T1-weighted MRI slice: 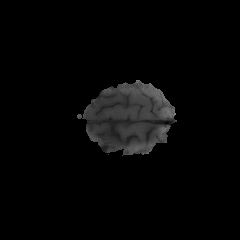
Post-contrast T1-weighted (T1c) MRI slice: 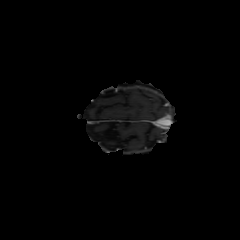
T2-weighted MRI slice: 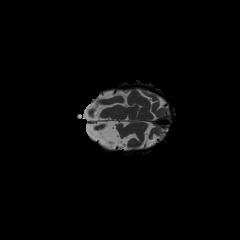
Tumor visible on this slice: no